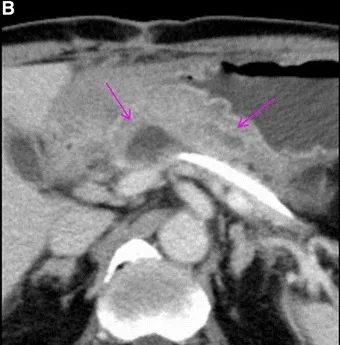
Endoscopic approach for pancreatic pseudocyst. B; Enhanced CT showed that acute pancreatitis and pancreatic pseudocyst had recurred 1 month after endoscopic drainage.
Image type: radiology (ct)